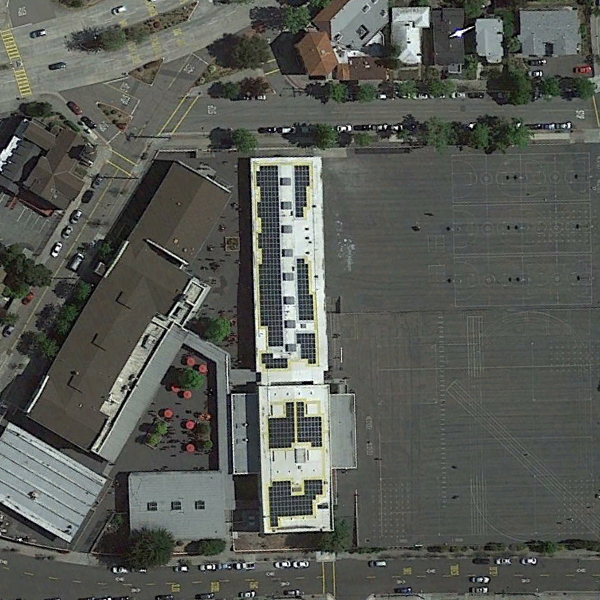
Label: School